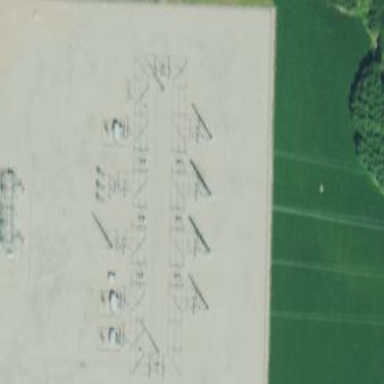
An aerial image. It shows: Distribution level power substation surrounded by fence.